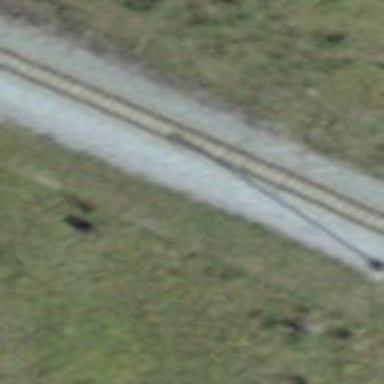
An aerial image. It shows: Narrow-gauge railway with 1 track. The tracks are electrified with contact line.